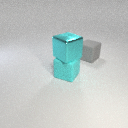
large cyan rubber cube below large cyan metal cube